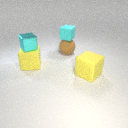
large yellow rubber cube to the right of large yellow rubber cube